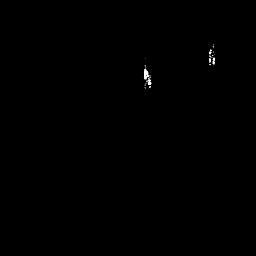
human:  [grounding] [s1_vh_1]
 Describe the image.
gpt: In the satellite image, there is  <ref>1 small ship </ref> <box>[[55, 24, 59, 34, 0]]</box> located at top,  <ref>1 small ship </ref> <box>[[80, 18, 85, 25, 0]]</box> located at top right.